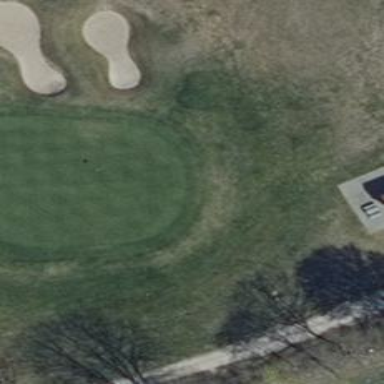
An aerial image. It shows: Golf green.